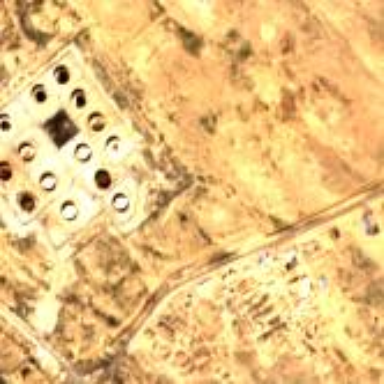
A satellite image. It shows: Industrial area designated for oil storage.